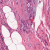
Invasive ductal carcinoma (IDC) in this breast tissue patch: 1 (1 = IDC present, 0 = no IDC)